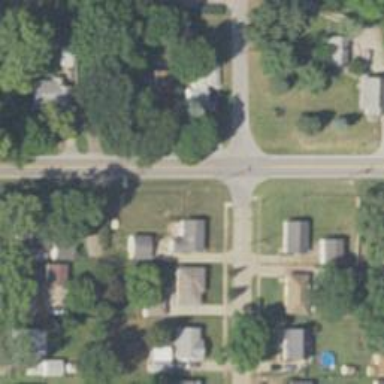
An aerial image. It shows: Road with stop sign.